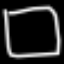
Label: square